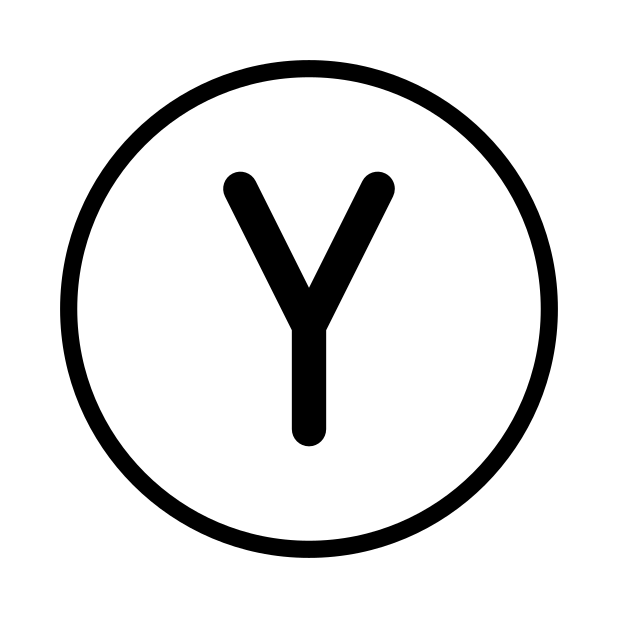
regional indicator Y